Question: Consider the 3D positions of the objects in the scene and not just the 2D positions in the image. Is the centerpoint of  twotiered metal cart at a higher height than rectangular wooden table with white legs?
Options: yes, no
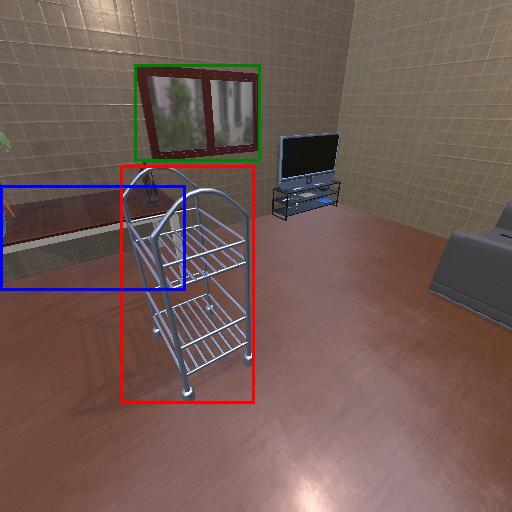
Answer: yes